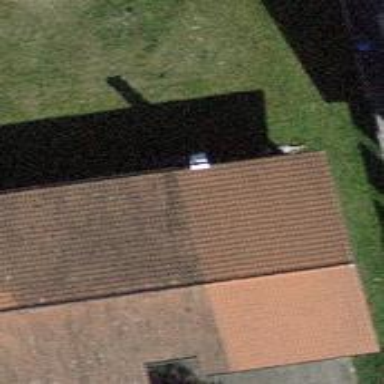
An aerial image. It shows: Garage.